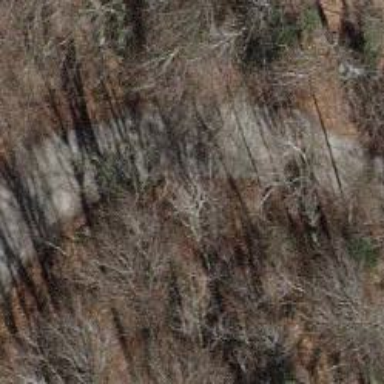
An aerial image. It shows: Path with very horrible smoothness.